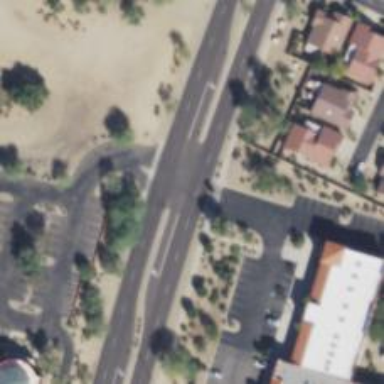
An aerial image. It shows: Tertiary_link road with asphalt surface.